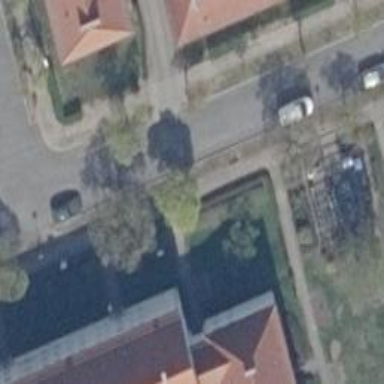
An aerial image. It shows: Footway.